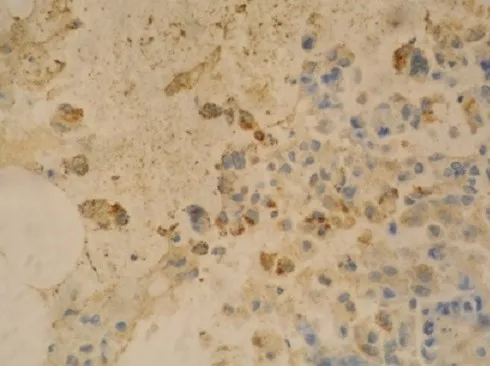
Histological illustration of an AFP positively stained bone mass.
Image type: pathology (immunostaining)